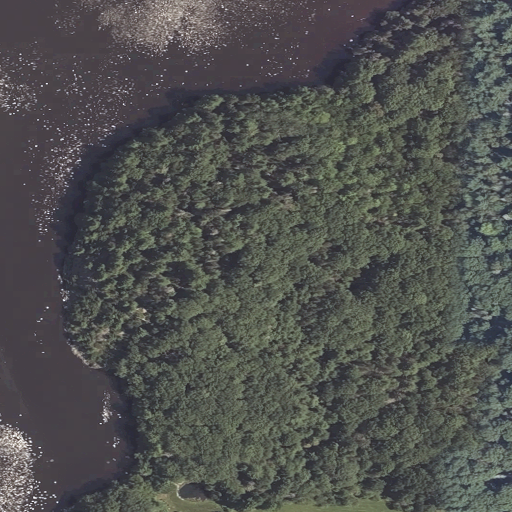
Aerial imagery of mountain in Maine named Bluff Head containing open water, deciduous forest, evergreen forest, mixed forest, grassland, herbaceous wetlands, and pasture